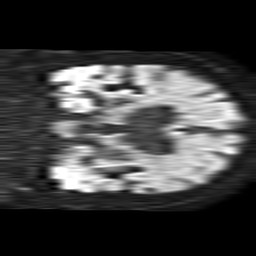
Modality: TRACE
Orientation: coronal
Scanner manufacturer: philips
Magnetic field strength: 1.5 T
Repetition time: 4.6 s
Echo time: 0.08631 s